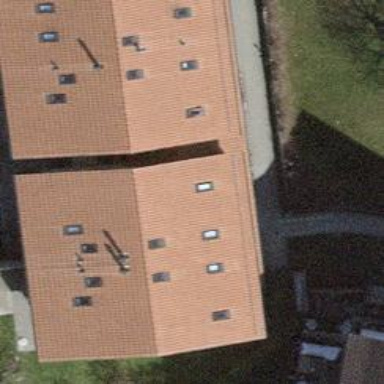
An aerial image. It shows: Detached building.